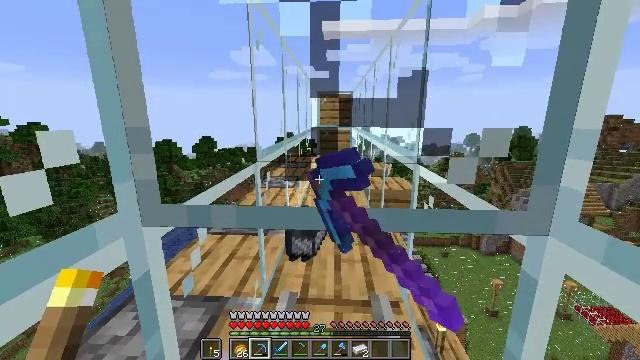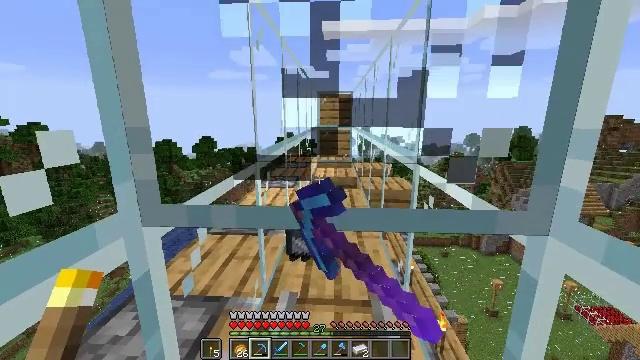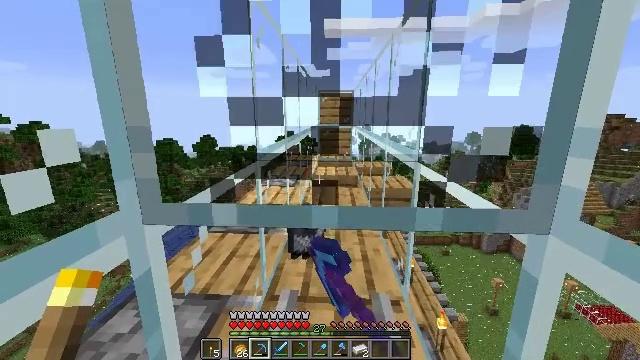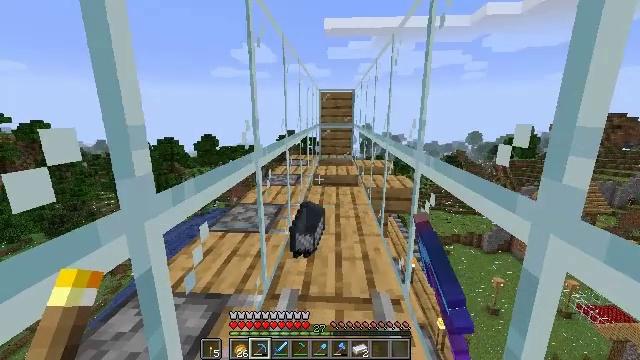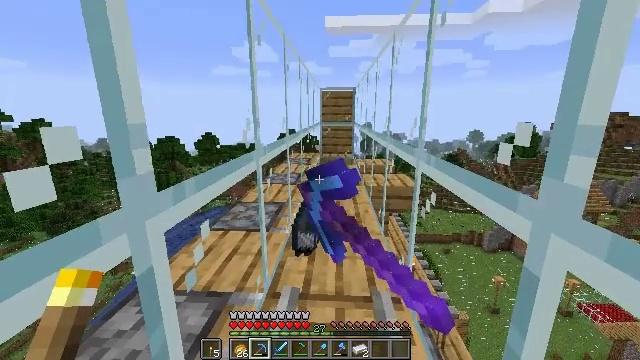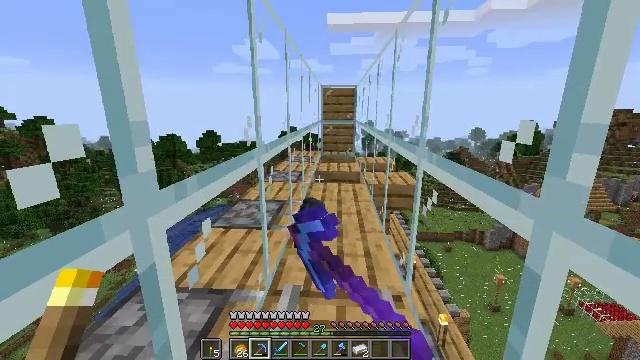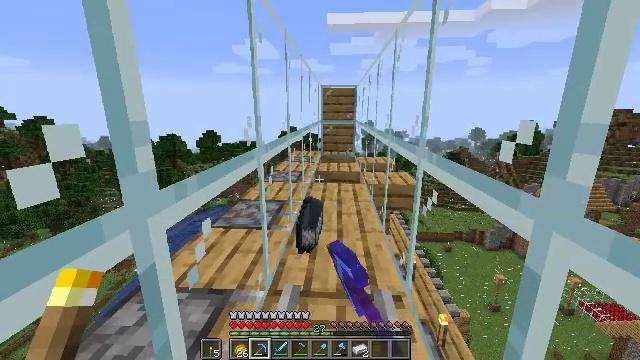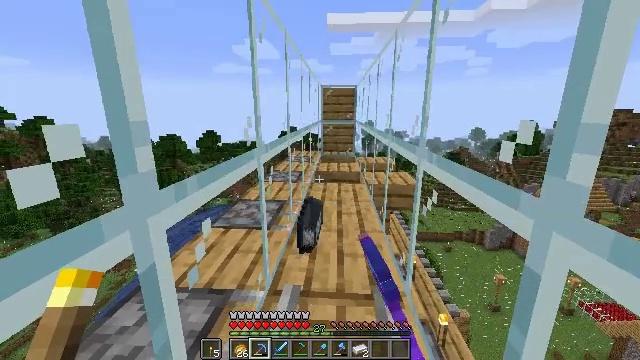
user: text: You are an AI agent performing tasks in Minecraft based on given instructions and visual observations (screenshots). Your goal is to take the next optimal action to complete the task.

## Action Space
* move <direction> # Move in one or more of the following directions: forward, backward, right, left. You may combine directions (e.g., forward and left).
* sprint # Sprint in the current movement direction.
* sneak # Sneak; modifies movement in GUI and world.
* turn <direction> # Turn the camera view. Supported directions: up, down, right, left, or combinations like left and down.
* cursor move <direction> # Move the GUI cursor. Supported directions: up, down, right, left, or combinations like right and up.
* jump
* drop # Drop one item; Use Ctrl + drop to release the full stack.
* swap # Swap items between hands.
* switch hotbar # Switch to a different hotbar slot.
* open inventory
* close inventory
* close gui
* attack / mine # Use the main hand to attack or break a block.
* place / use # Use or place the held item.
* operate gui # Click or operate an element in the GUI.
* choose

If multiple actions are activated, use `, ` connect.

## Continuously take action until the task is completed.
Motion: motion action
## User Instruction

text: Remove the glass to use the space.
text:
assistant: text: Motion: sneak, attack / mine
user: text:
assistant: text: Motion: sneak, attack / mine
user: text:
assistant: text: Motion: sneak, attack / mine
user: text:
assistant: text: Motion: sneak, attack / mine
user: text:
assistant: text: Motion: sneak, attack / mine
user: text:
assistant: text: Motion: sneak, attack / mine
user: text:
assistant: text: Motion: sneak, attack / mine
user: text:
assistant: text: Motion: sneak, attack / mine